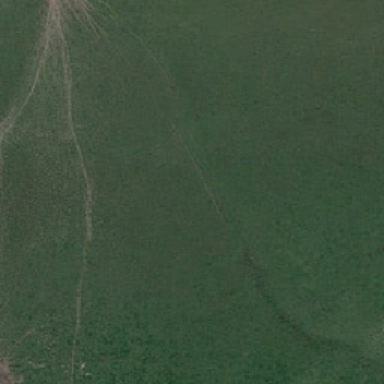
Is a meadow with spring green plants in it .